Question: I'm trying to add a "total value" column in my waterfall chart but I'm not why I can't do it as this data is in my table. See my actual table:
'''
DealID Customer deal value (USD) Measure
Q1 SIEMENS AG $1.200.000 Relative
Q2 SIEMENS AG $800.000 Relative
Q3 SIEMENS AG $2.100.000 Relative
Q4 SIEMENS AG $450.000 Relative
Q5 SIEMENS AG $1.000.000 Relative
Q6 SIEMENS AG $300.000 Relative
TOTAL SIEMENS AG $5.850.000 Total
'''
This is the code used for create the waterfall chart:
'''
import pandas as pd
import numpy as np
import plotly
import plotly.graph_objs as go
df=pd.read_excel('C:/Users/Usuario/Desktop/python/HP/waterfall.xlsx')
#store values in different variables
x=df['DealID']
y=df['deal value (USD)']
measure = df['Measure']
text=df['deal value (USD)']
fig = go.Figure(go.Waterfall(
measure=measure,
x=x,
y=y,
text=text
))
fig.show()
'''
The output is the following:

As you can see, the total column goes up as it's a regular "relative" measure but what I was expecting is the sum of all Q's in a ending column called "Total".
Any advice about how to fix this issue?
Thanks in advance
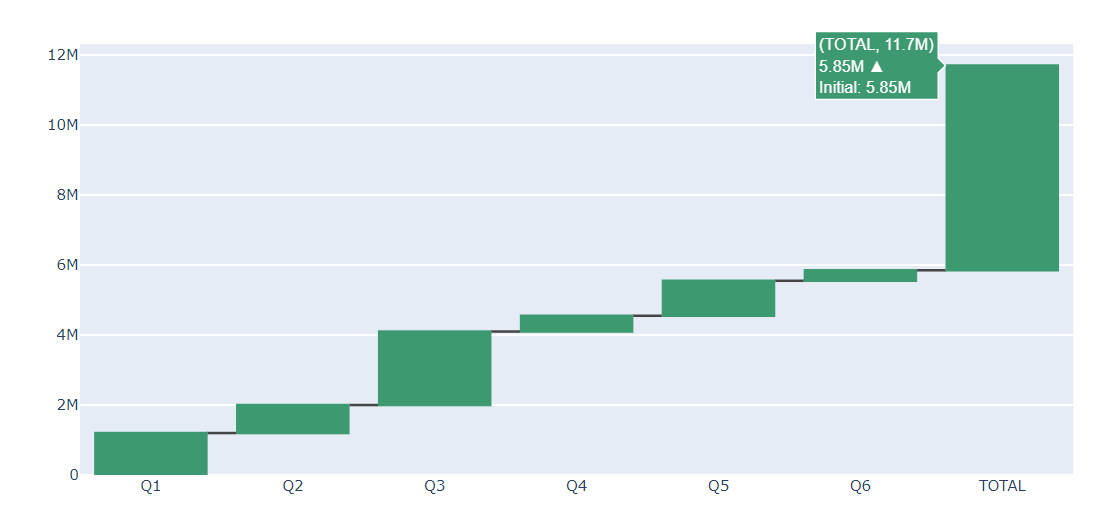
Answer: Looking at the <URL>, I think that the 'measure' argument for 'go.Waterfall' expects ''relative', 'absolute', or 'total'', in all lowercase letters.
I imported your DataFrame and ran your code with the following change to make your '"Measure"' column lowercase:
'''
df["Measure"] = df["Measure"].str.lower()
'''
Then I get the expected output:
<URL>